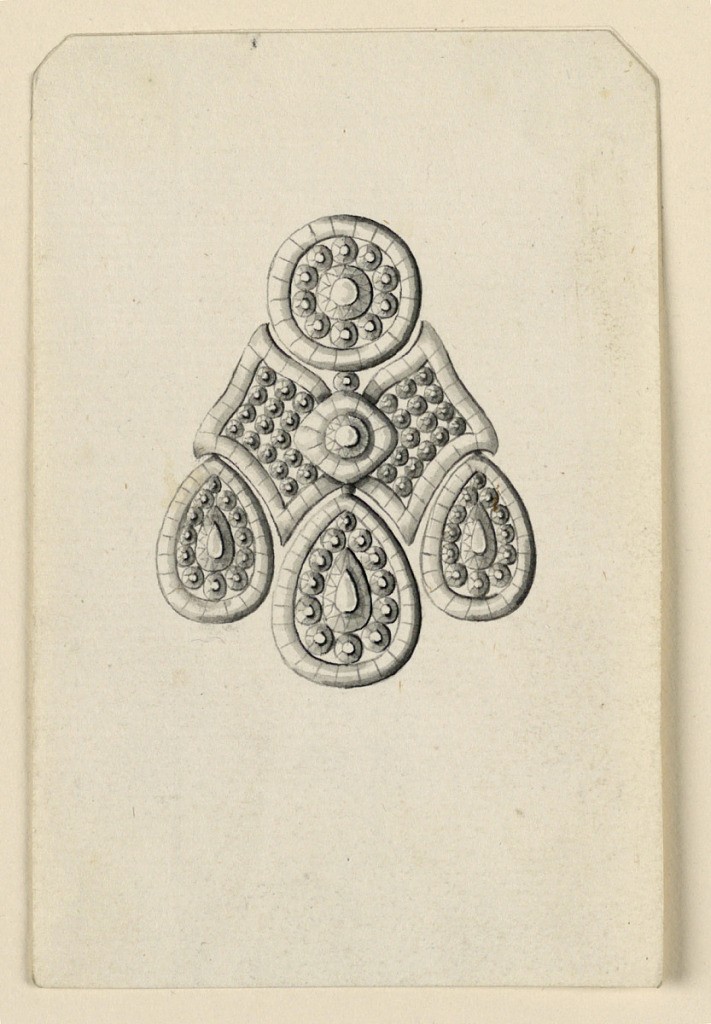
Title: Design for an Earring
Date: late 18th century
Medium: Pen and black ink, brush and gray watercolor on light green paper
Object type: Drawing
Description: Jewelry design for an earring. Design scheme similar to 1938-88-826. The inside of the butterfly wings at center is filled with rows of disks without separating bands, upper disk with three drops below. Bevelled upper corners.